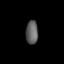
Tissue: lung
Cell type: Epithelial cells
Senescence score: 0.5994
Nuclear area (px): 280
Mean DAPI intensity: 95.114